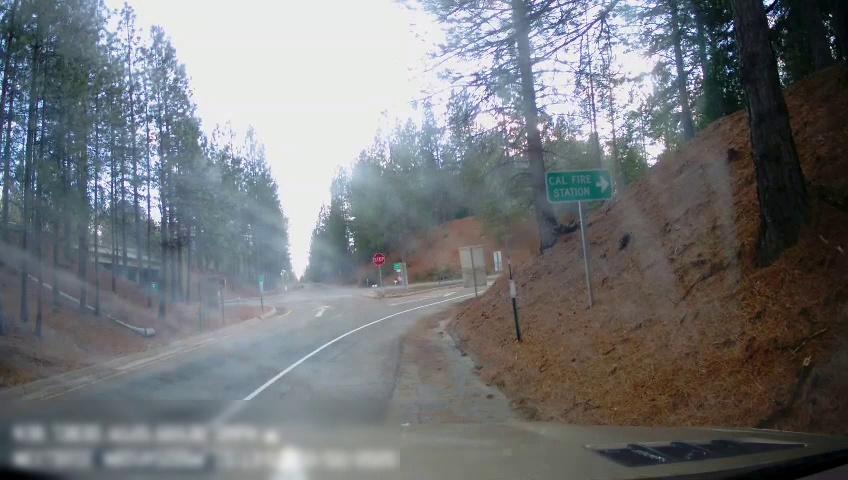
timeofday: Day
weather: Sunny
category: Drivable Space
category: Lanes | Alternate Lane
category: Lanes | Alternate Lane
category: Traffic | Signs
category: Traffic | Signs
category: Traffic | Signs